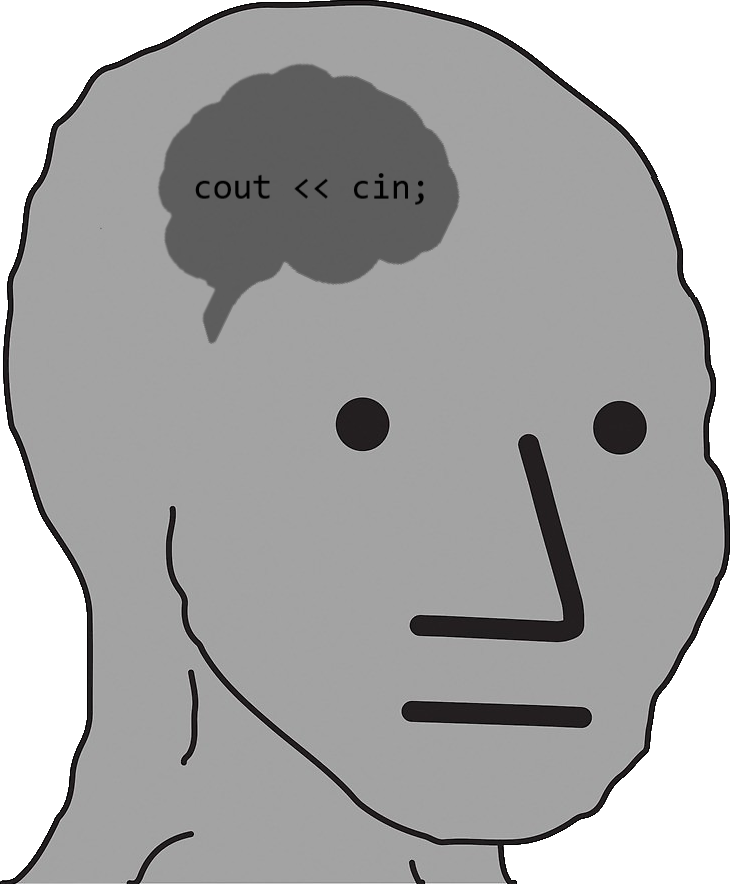
Label: 5_NPC